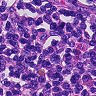
Metastatic tissue present: no